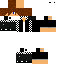
A male human skin with dark skin, wearing brown long hair dressed in a blue hoodie and black pants, featuring a closed mouth.